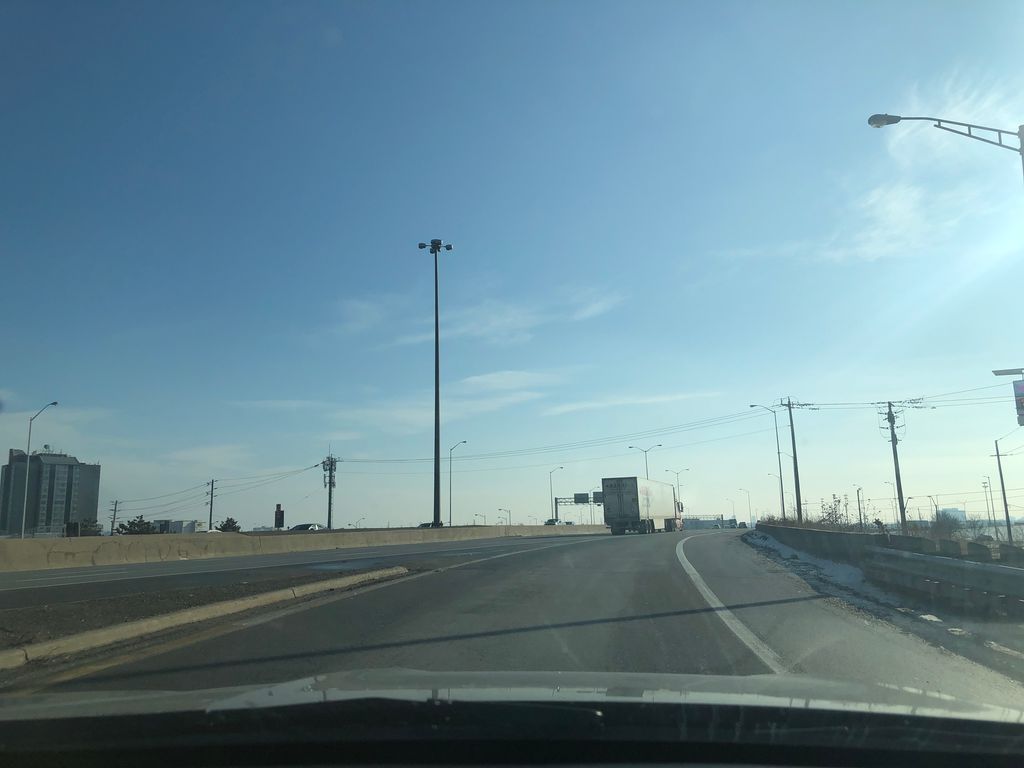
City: toronto